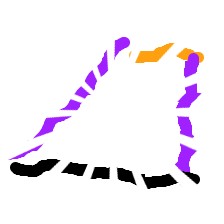
Shape: trapezoid